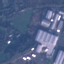
Land use / land cover class: Industrial